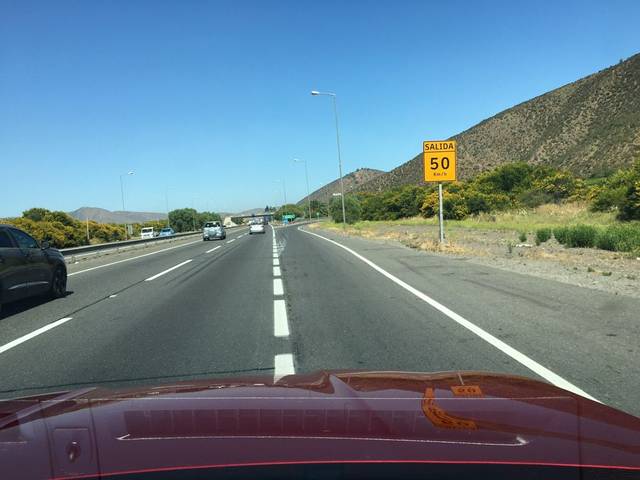
Region: Chile
Coordinates: -33.67, -71.162